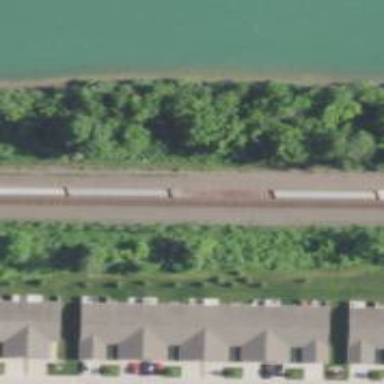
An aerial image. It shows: Railway track.